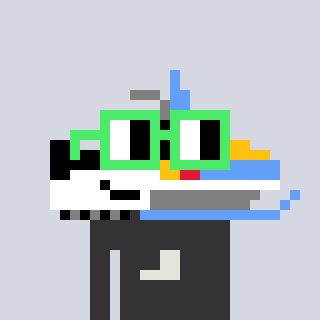
a pixel art character with square light green glasses, a snowmobile-shaped head and a grayscale-colored body on a cool background